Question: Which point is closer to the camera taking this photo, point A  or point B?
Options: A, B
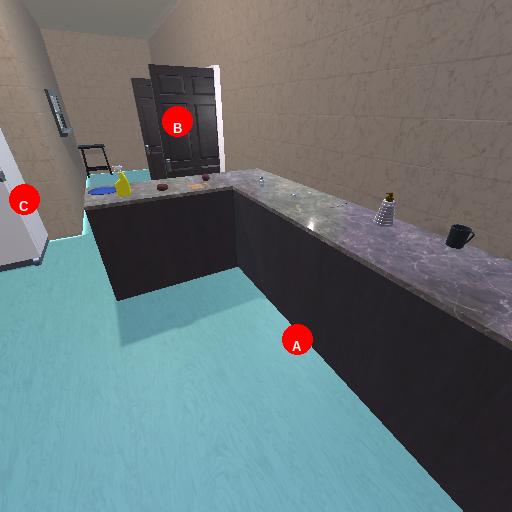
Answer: A